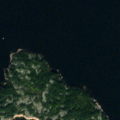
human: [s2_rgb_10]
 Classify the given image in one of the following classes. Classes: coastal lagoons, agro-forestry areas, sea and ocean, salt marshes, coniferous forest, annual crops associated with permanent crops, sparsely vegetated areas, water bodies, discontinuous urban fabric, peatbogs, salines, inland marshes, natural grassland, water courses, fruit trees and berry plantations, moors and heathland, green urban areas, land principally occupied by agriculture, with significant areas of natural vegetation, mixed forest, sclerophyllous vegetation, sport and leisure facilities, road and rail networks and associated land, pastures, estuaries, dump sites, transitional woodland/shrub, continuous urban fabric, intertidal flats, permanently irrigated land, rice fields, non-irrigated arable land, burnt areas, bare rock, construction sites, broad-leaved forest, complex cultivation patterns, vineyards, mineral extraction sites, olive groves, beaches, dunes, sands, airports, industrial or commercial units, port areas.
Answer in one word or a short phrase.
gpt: coniferous forest, mixed forest, sea and ocean